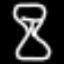
Label: hourglass